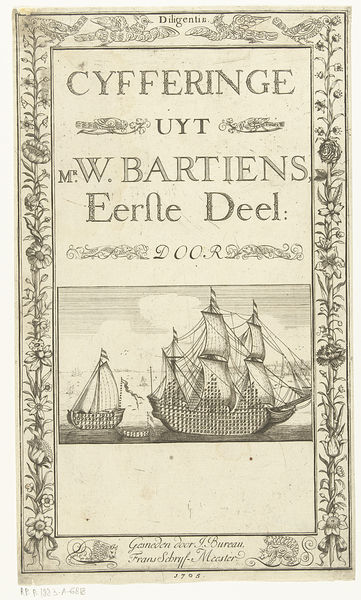
Titel: Titelpagina van een rekenboek
Künstler: Jacques Bureau
Standort: Amsterdam
Institution: Rijksmuseum
Schlagwörter: ornate, white, black, old, flowers, pattern, brown, flower, cloud, clouds, sky, boat, ocean, sea, ship, water, german, armour, drawing, decoration, frame, sketch, birds, french, pen, writing, boats, sail, door, flag, flags, leaves, design, english, floral, book, ships, travel, dutch, sailing, sails, tan, page, poster, border, vine, vines, manuscript, commerce, sail boat, 18th century, advertisement, billowing, masts, sailing ship, title, falg, cover, hull, pamphlet, petals, starboard, ropes, prow, stems, stalks, titlepage, dory, old english, galleon, norwegian, brochure, photo frame, coverpage, armoured, 1708, meester, whitwe, cyfferinge, uyt, bartiens, eerfte, deel, armored